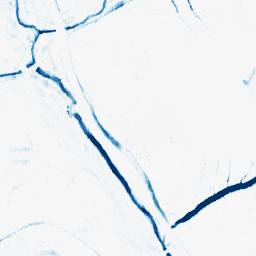
Category: morphological
Decomposition family: morphological_ellipse
Decomposition parameters: operation: closing
width: 10
height: 5
Upsampling method: quadratic
Upsampling parameters: scale: 4
Upsampling scale: 4